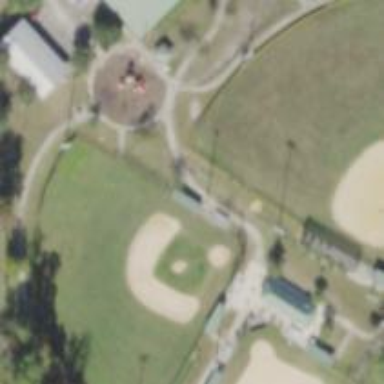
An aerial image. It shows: Baseball pitch for leisure land activities.